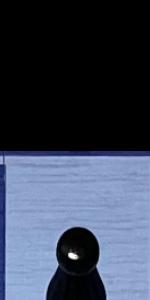
Label: Empty